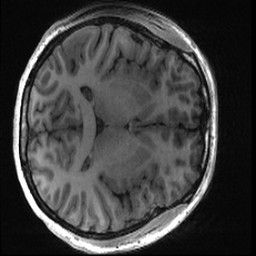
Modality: T1w
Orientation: axial